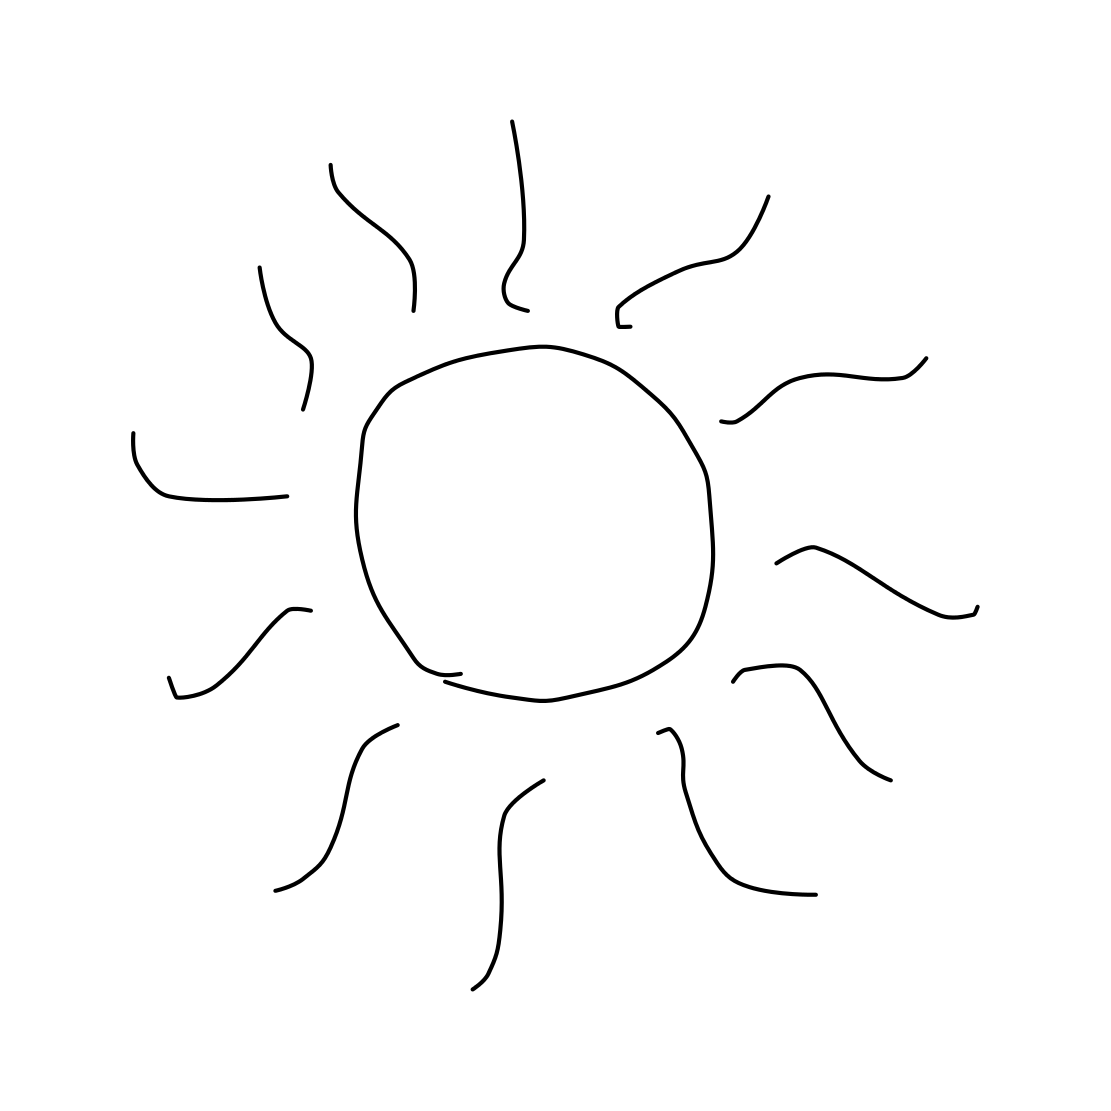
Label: sun